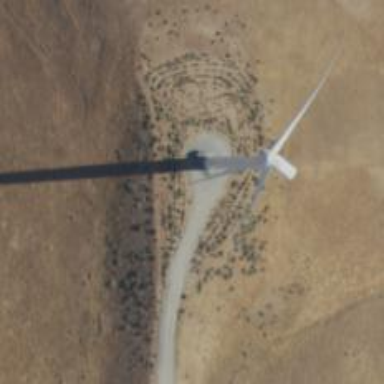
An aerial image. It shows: Wind generator powered by wind. The generator type is horizontal axis and it uses wind turbines.